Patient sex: F
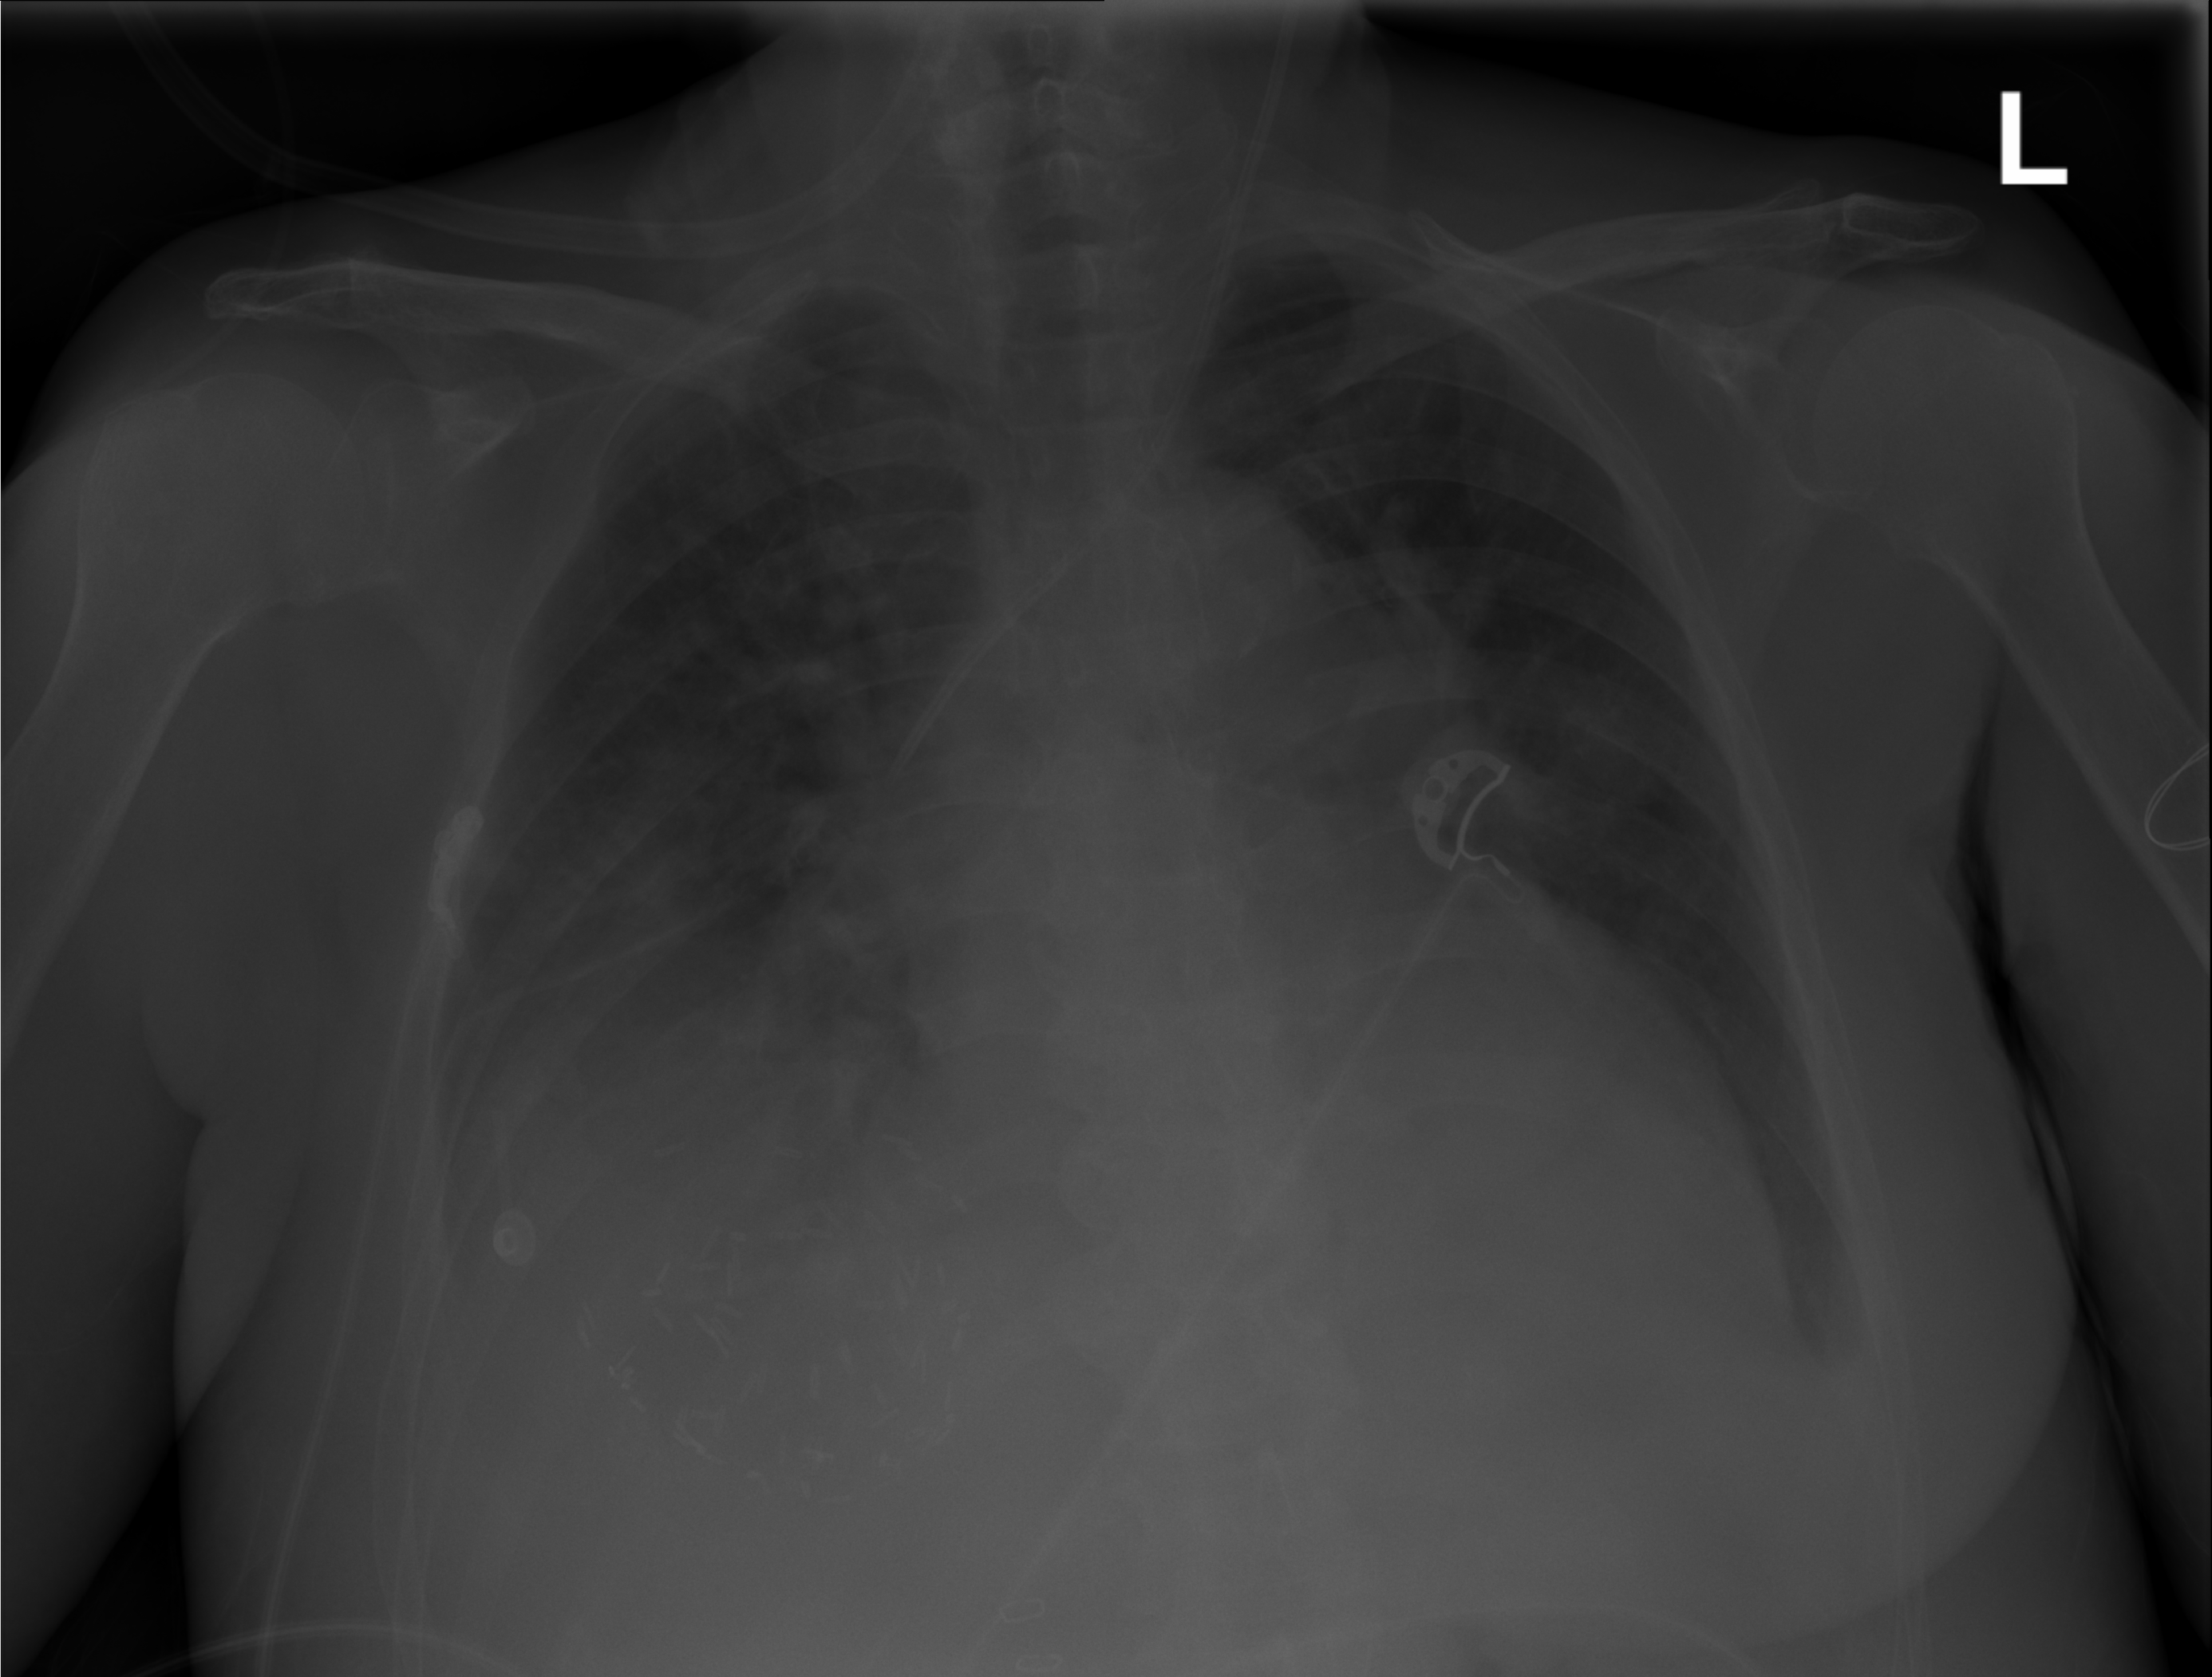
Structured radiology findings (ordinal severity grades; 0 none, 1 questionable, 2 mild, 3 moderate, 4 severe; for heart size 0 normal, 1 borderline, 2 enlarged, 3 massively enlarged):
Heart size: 0
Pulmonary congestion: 0
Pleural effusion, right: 2
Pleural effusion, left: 1
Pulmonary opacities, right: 2
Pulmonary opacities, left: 0
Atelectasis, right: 3
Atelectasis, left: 0